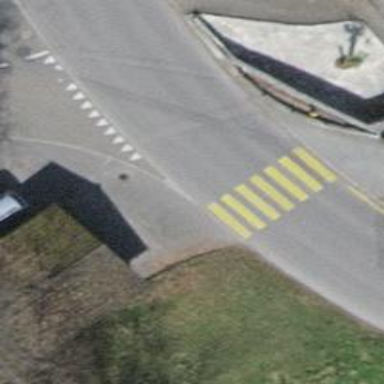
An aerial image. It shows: Public transport stop position.